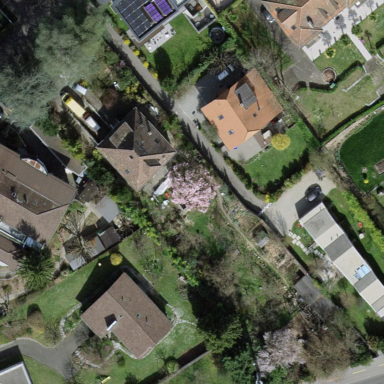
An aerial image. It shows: Garden enclosed by fence.